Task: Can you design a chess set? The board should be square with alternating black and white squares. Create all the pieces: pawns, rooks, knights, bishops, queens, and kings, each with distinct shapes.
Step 554:
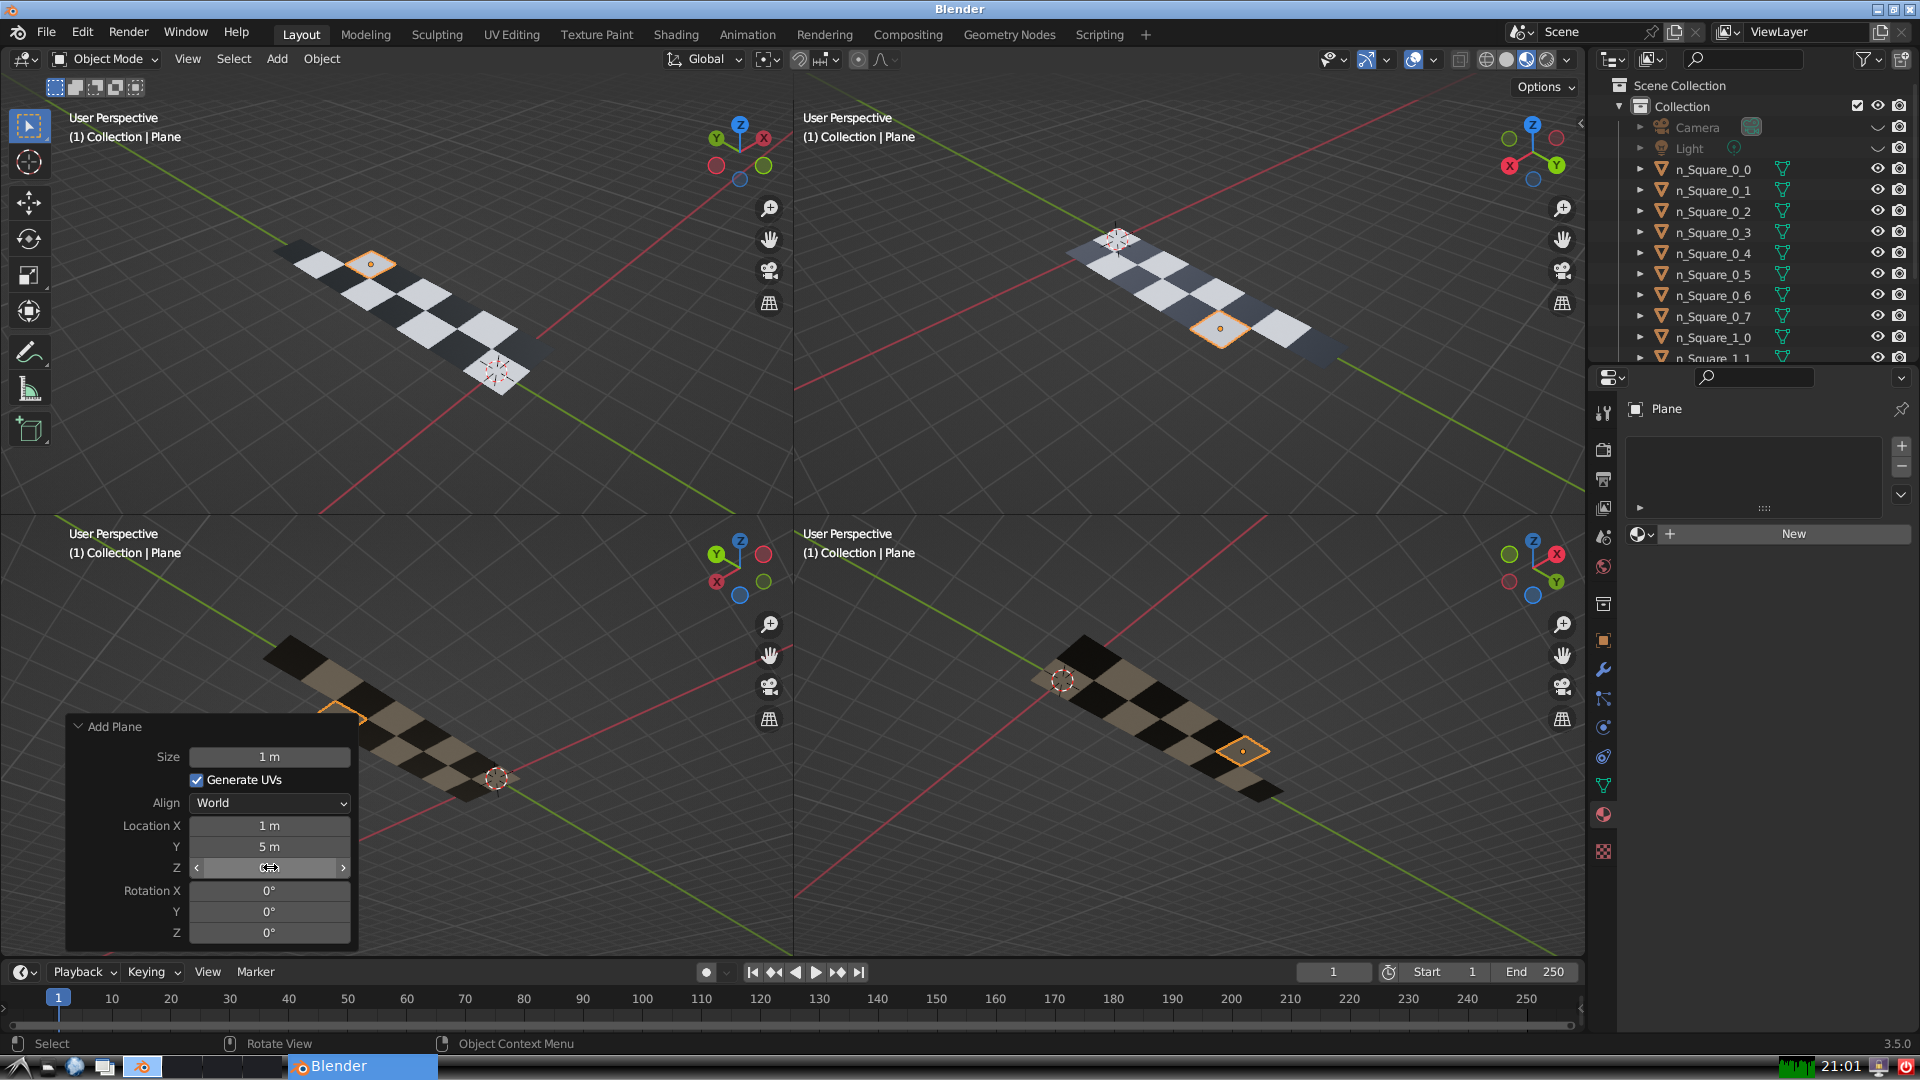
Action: click: no